Field crop: tomato
Growth stage: 1
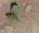
Species: solanum